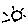
Label: sun